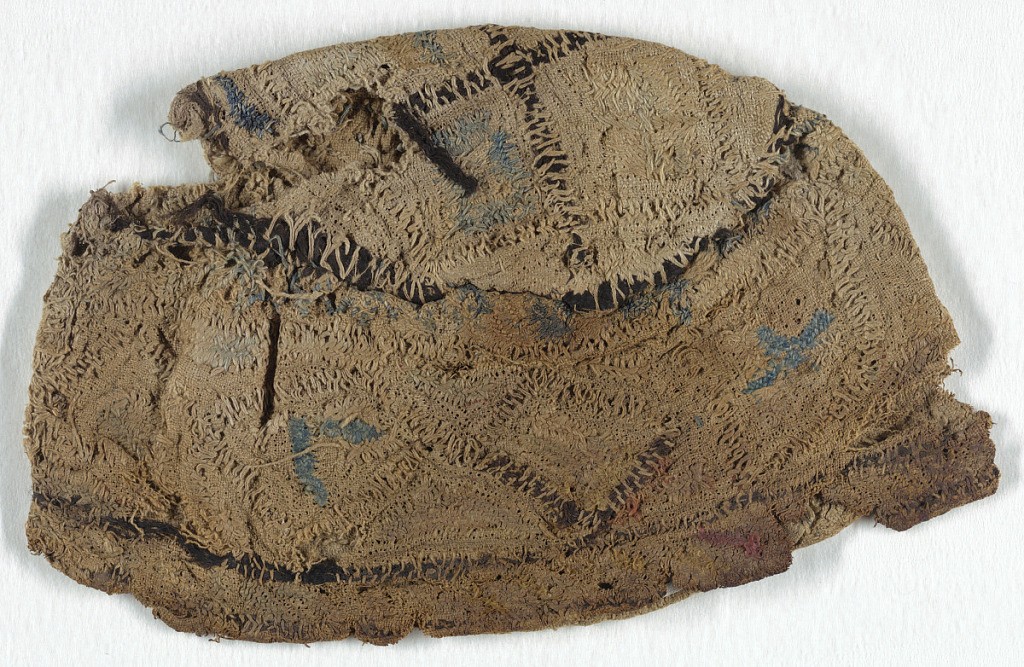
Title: Cap
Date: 9th–12th century
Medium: linen, silk, wool Technique: embroidered and quilted plain weave
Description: Skull cap with flat circular crown, band around the head, of double thickness of undyed linen with embroidered, couched, and quilted decoration. Diamonds around headband with various fillings in forms of herringbone stitch; double guard strips at top and bottom enclosing what may be Islamic inscriptions. Crown divided into four irregular squares containing illegible motifs in forms of herringbone. In natural and blue linen, blue and yellow, pink silk thread; thick bunches of black silk floss caught down by linen thread around borders and crossing crown of hat.